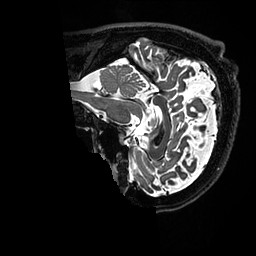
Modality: T2w
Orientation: sagittal
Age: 38
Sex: male
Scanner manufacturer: ge
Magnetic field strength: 3 T
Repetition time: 3.202 s
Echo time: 0.06663 s